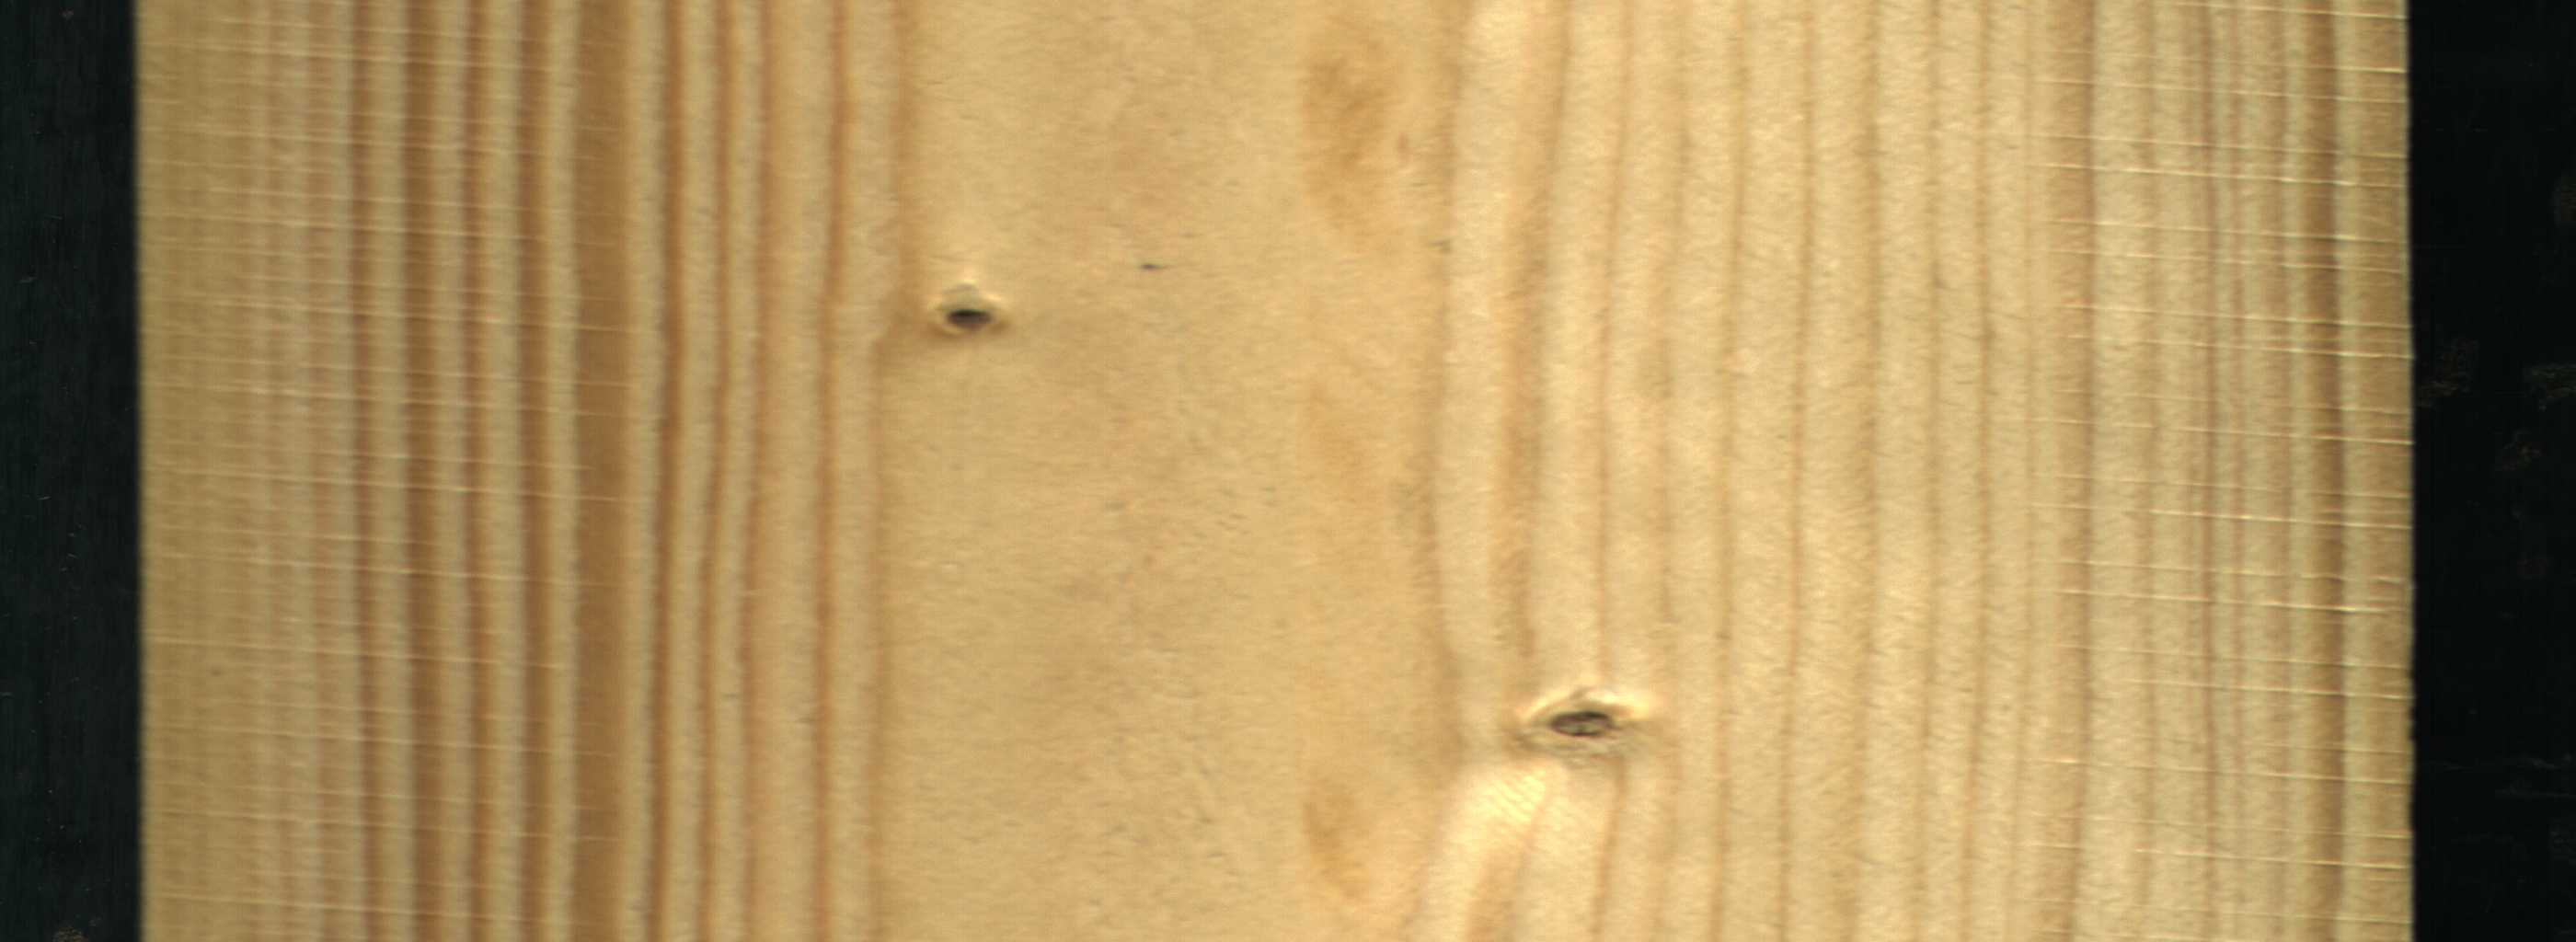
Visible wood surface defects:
Live_Knot
Live_Knot